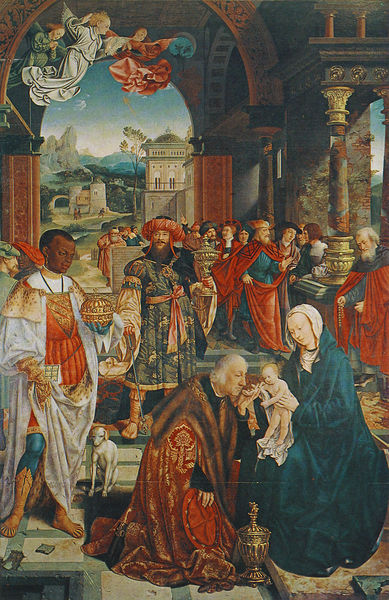
Titel: Anbetung des Kindes durch die drei Könige
Künstler: Bartholomäus Bruyn d. Ä.
Institution: Köln, Wallraf-Richartz-Museum
Schlagwörter: baum, berg, blau, gemälde, gruppe, himmel, nackt, umhang, menschen, stadt, bunt, frau, hut, marmor, männer, säule, säulen, haus, hund, rot, leute, pelz, bild, hände, kirche, gold, kind, mutter, krone, fliegen, engel, kuss, bogen, zuschauer, baby, markt, bischof, kopftuch, stufen, tor, neger, gefäß, orient, palast, knien, geschenk, kapitell, schwarzer, jesus, priester, segnung, baldachin, umhänge, könige, tempel, heilig, taufe, maria, madonna, turban, josef, jesuskind, geschenke, bazar, bedeckung, gaben, darbringung, heilige drei könige, balthasar, kaspar, melchior, nazareth, umhan, heiligen drei könige, bathasar